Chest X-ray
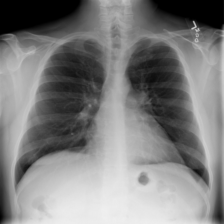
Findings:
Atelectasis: negative
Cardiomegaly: negative
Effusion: negative
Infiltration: negative
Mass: negative
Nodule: negative
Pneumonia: negative
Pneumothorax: negative
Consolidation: negative
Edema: negative
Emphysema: negative
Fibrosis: negative
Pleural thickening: negative
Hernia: negative